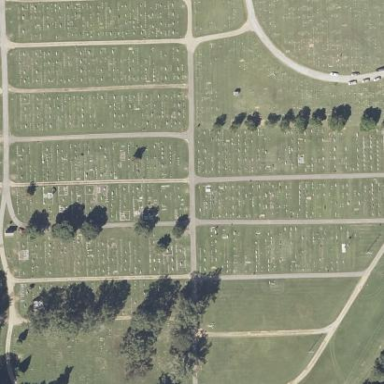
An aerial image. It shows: Grave yard.